Question: Quick question I have a java file called Board.java which creates and places chess pieces on it, but I have a problem currently it only makes the chess board itself but does not assign the pieces
I assume I am not linking the png's right
Here is a screenshot of the my setup I am using Netbeans to build the game I have screenshot it so you can see where the images are stored and how I have so far written the program
Also before you ask i am not getting errors when I run the program it just pops up an empty chess board with not pieces

Also here is the Java file
Board.java
'''
package chessgame;
import java.awt.*;
import java.awt.event.*;
import java.util.*;
import javax.swing.*;
import static javax.swing.WindowConstants.DISPOSE_ON_CLOSE;
public class Board extends JFrame {
JLayeredPane layeredPane;
JPanel chessBoard;
JLabel chessPiece;
int xAdjustment;
int yAdjustment;
int startX;
int startY;
int initialX;
int initialY;
JPanel panels;
JLabel pieces;
public Board(){
Dimension boardSize = new Dimension(700, 700);
// This is a Layered Pane for this application
layeredPane = new JLayeredPane();
getContentPane().add(layeredPane);
layeredPane.setPreferredSize(boardSize);
//Add a chess board to the Layered Pane
chessBoard = new JPanel();
layeredPane.add(chessBoard, JLayeredPane.DEFAULT_LAYER);
chessBoard.setLayout( new GridLayout(8, 8) );
chessBoard.setPreferredSize( boardSize );
chessBoard.setBounds(0, 0, boardSize.width, boardSize.height);
for (int i = 0; i < 64; i++) {
JPanel square = new JPanel( new BorderLayout() );
chessBoard.add( square );
int row = (i / 8) % 2;
if (row == 0)
square.setBackground( i % 2 == 0 ? Color.white : Color.gray );
else
square.setBackground( i % 2 == 0 ? Color.gray : Color.white );
}
// Setting up the Initial Chess board.
for(int i=8;i < 16; i++){
pieces = new JLabel( new ImageIcon("WhitePawn.png") );
panels = (JPanel)chessBoard.getComponent(i);
panels.add(pieces);
}
pieces = new JLabel( new ImageIcon("WhiteRook.png") );
panels = (JPanel)chessBoard.getComponent(0);
panels.add(pieces);
pieces = new JLabel( new ImageIcon("WhiteKnight.png") );
panels = (JPanel)chessBoard.getComponent(1);
panels.add(pieces);
pieces = new JLabel( new ImageIcon("WhiteKnight.png") );
panels = (JPanel)chessBoard.getComponent(6);
panels.add(pieces);
pieces = new JLabel( new ImageIcon("WhiteBishup.png") );
panels = (JPanel)chessBoard.getComponent(2);
panels.add(pieces);
pieces = new JLabel( new ImageIcon("WhiteBishup.png") );
panels = (JPanel)chessBoard.getComponent(5);
panels.add(pieces);
pieces = new JLabel( new ImageIcon("WhiteKing.png") );
panels = (JPanel)chessBoard.getComponent(3);
panels.add(pieces);
pieces = new JLabel( new ImageIcon("WhiteQueen.png") );
panels = (JPanel)chessBoard.getComponent(4);
panels.add(pieces);
pieces = new JLabel( new ImageIcon("WhiteRook.png") );
panels = (JPanel)chessBoard.getComponent(7);
panels.add(pieces);
for(int i=48;i < 56; i++){
pieces = new JLabel( new ImageIcon("BlackPawn.png") );
panels = (JPanel)chessBoard.getComponent(i);
panels.add(pieces);
}
pieces = new JLabel( new ImageIcon("PieceImages/BlackRook.png") );
panels = (JPanel)chessBoard.getComponent(56);
panels.add(pieces);
pieces = new JLabel( new ImageIcon("BlackKnight.png") );
panels = (JPanel)chessBoard.getComponent(57);
panels.add(pieces);
pieces = new JLabel( new ImageIcon("BlackKnight.png") );
panels = (JPanel)chessBoard.getComponent(62);
panels.add(pieces);
pieces = new JLabel( new ImageIcon("BlackBishup.png") );
panels = (JPanel)chessBoard.getComponent(58);
panels.add(pieces);
pieces = new JLabel( new ImageIcon("BlackBishup.png") );
panels = (JPanel)chessBoard.getComponent(61);
panels.add(pieces);
pieces = new JLabel( new ImageIcon("BlackKing.png") );
panels = (JPanel)chessBoard.getComponent(59);
panels.add(pieces);
pieces = new JLabel( new ImageIcon("BlackQueen.png") );
panels = (JPanel)chessBoard.getComponent(60);
panels.add(pieces);
pieces = new JLabel( new ImageIcon("BlackRook.png") );
panels = (JPanel)chessBoard.getComponent(63);
panels.add(pieces);
}
}
'''
Thanks for reading any help is welcomed
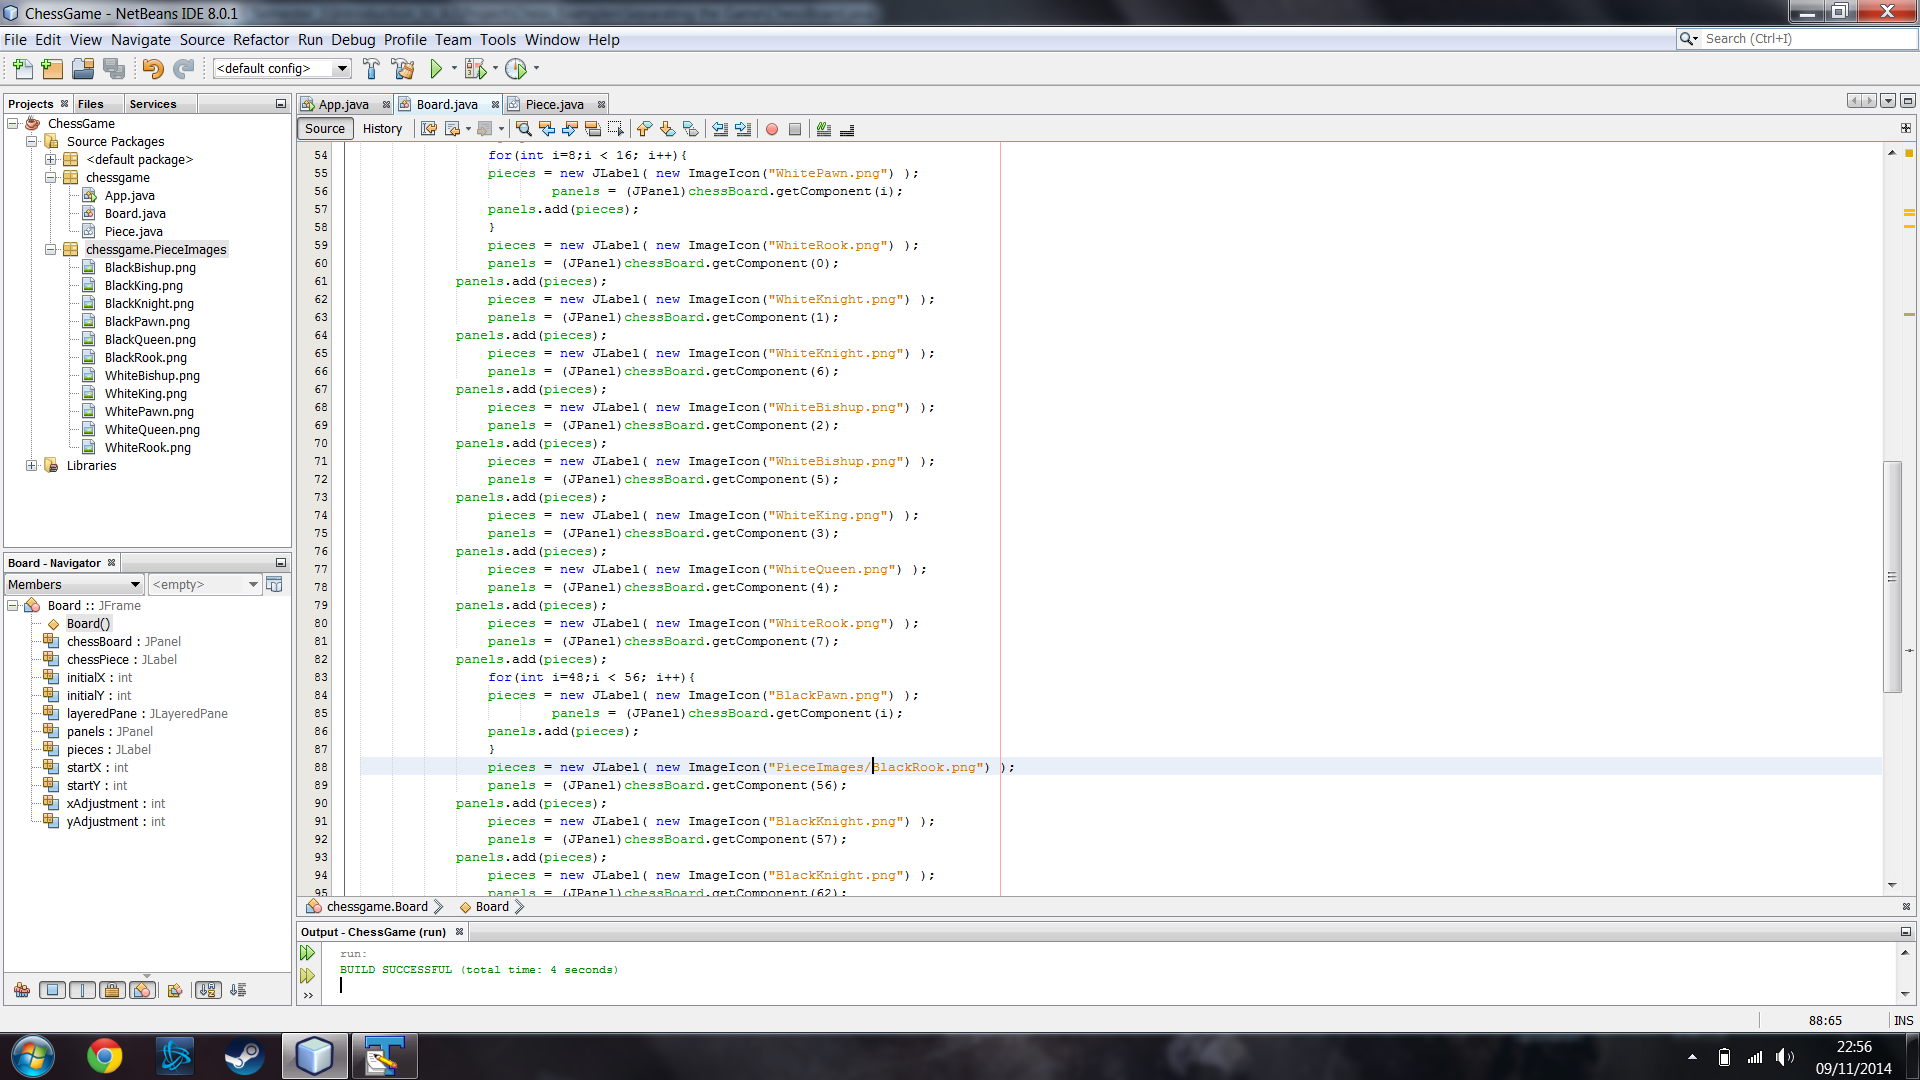
Answer: Yes, you are incorrectly adding the piece images.
'''
new JLabel(new ImageIcon(getClass().getResource("/chessgame/PieceImages/WhitePawn.png"));
'''
You should use that format for each of the pieces you have to add. The reason it works like this is because when you package your program in a JAR, it must be able to read from INSIDE the JAR. This allows us to get the class resource from the package indicated ("chessgame.PieceImages").
You may also want to consider using the NetBeans Swing Designer, which may be a much easier way to go about this chess program of yours.